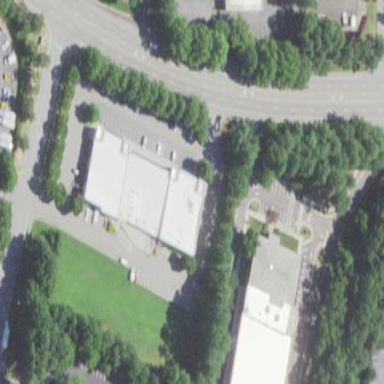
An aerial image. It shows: Commercial building.